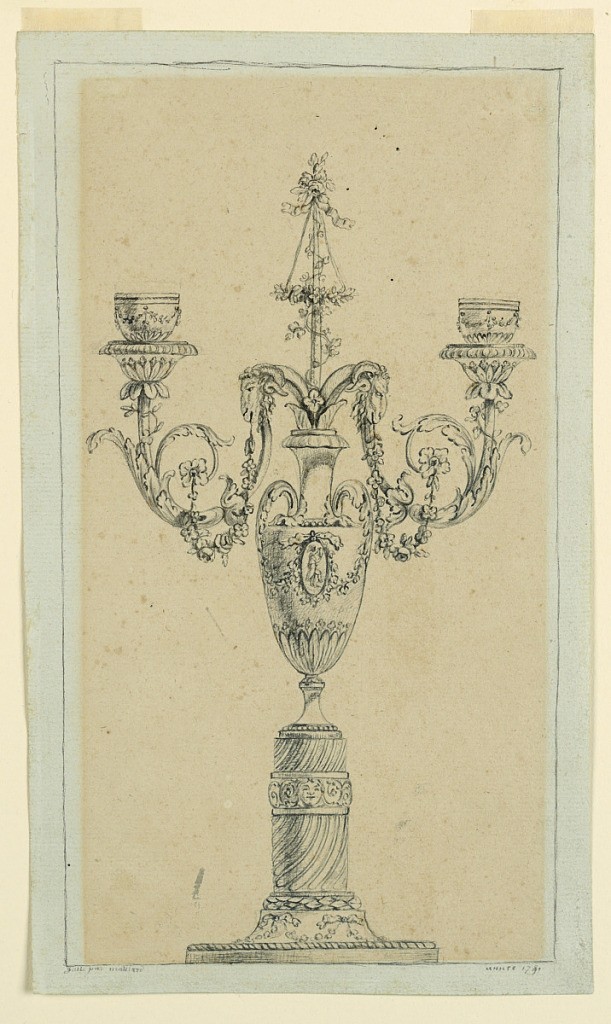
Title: Project for a candelabrum
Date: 1791
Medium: Pen and ink, brush and wash, on paper.
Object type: drawing
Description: A vase shape with two handles standing on a pedestal.  Two of the three intended arms are shown emerging from the vase.  Ram's heads are applied near their upper ends from which festoons hand toward spirals.  A pole which is decorated with flowers rises on top  Framing lines.